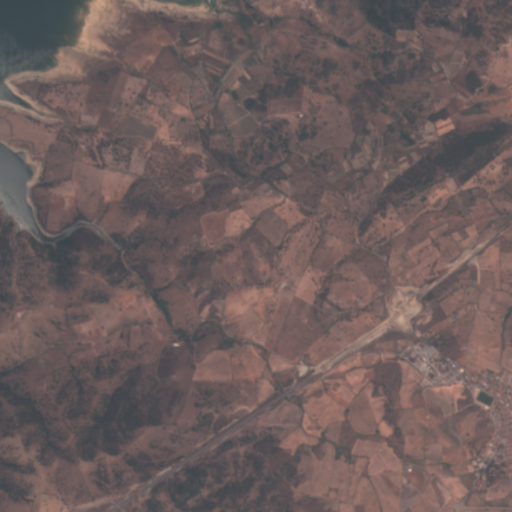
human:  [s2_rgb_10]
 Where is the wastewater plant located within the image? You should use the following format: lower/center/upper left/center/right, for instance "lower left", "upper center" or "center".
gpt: The wastewater plant is located in the lower right of the image.
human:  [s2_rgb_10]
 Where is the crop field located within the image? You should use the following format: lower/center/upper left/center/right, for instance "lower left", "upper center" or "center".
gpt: There is no crop field in the image.